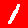
Digit: 1